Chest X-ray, PA view. Patient: 52 years old, sex M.
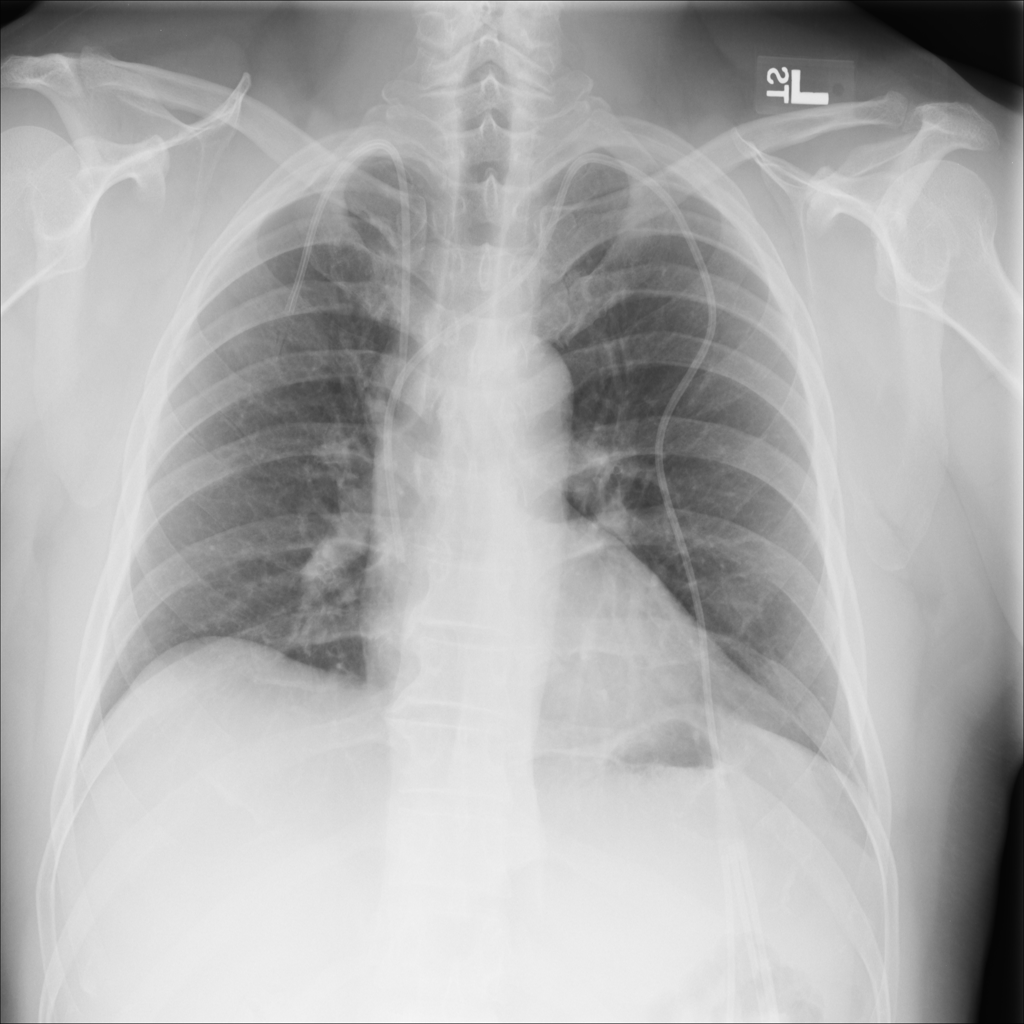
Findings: Infiltration